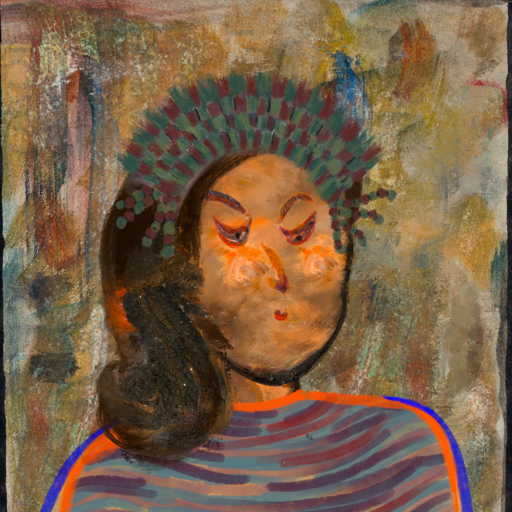
Background: Pipe, Head And Neck Side: Gypsy_Queen, Face Side: Hypocrite, Bust: Experience, Hair Side: Gypsy_Queen, Head Accessory: After_Raid_Crown, Second Necklace: Blank, Necklace: Blank, Baby: Blank